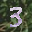
Label: 3